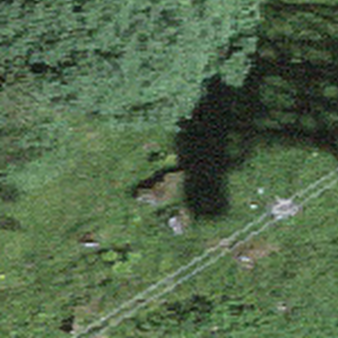
Label: other